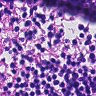
Metastatic tissue present: no